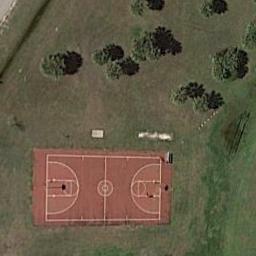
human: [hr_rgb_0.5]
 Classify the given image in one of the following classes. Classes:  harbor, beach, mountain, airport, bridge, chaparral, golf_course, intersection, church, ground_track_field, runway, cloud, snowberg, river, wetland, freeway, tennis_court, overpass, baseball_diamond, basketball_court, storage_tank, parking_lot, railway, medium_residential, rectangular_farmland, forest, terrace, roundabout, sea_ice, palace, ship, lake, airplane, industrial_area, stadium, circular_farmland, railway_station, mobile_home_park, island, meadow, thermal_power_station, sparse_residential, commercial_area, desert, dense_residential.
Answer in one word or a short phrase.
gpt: basketball_court